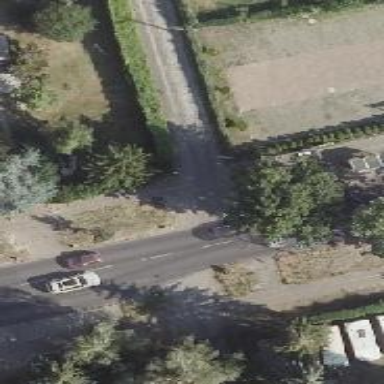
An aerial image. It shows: Residential road.